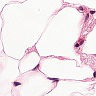
Metastatic tissue present: no